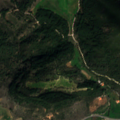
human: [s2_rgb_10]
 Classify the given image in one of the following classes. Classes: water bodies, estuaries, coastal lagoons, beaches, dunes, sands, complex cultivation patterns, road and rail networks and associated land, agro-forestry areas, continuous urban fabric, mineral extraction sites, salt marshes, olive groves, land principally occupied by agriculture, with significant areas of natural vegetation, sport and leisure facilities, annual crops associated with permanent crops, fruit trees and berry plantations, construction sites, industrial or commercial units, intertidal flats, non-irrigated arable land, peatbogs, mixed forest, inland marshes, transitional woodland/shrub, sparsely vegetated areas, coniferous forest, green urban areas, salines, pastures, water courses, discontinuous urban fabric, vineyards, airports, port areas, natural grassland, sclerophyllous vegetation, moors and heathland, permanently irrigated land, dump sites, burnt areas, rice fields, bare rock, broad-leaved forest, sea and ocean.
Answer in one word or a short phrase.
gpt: vineyards, olive groves, complex cultivation patterns, coniferous forest, mixed forest, sclerophyllous vegetation, transitional woodland/shrub